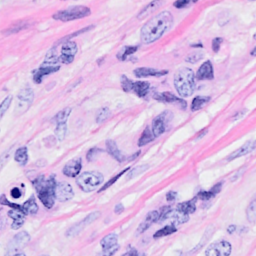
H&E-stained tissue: Breast